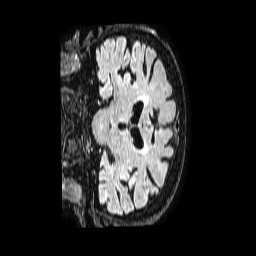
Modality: FLAIR
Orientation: coronal
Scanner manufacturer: philips
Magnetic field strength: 1.5 T
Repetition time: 4.8 s
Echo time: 0.3 s